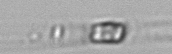
Label: Dactyliosolen_blavyanus